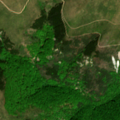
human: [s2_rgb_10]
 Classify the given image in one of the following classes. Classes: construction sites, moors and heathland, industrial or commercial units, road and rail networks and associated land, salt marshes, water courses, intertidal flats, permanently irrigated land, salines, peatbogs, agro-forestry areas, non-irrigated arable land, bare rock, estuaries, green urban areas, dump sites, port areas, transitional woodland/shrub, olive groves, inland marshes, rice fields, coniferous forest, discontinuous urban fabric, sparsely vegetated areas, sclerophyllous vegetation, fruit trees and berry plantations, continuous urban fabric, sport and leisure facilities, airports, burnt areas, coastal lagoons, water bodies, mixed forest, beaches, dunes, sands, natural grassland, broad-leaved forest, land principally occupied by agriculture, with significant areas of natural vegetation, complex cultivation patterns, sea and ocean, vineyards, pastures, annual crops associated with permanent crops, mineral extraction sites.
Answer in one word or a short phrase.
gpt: broad-leaved forest, mixed forest, natural grassland